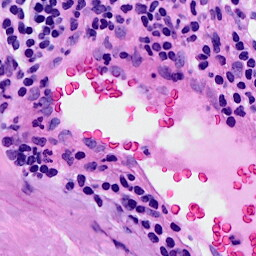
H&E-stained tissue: Breast